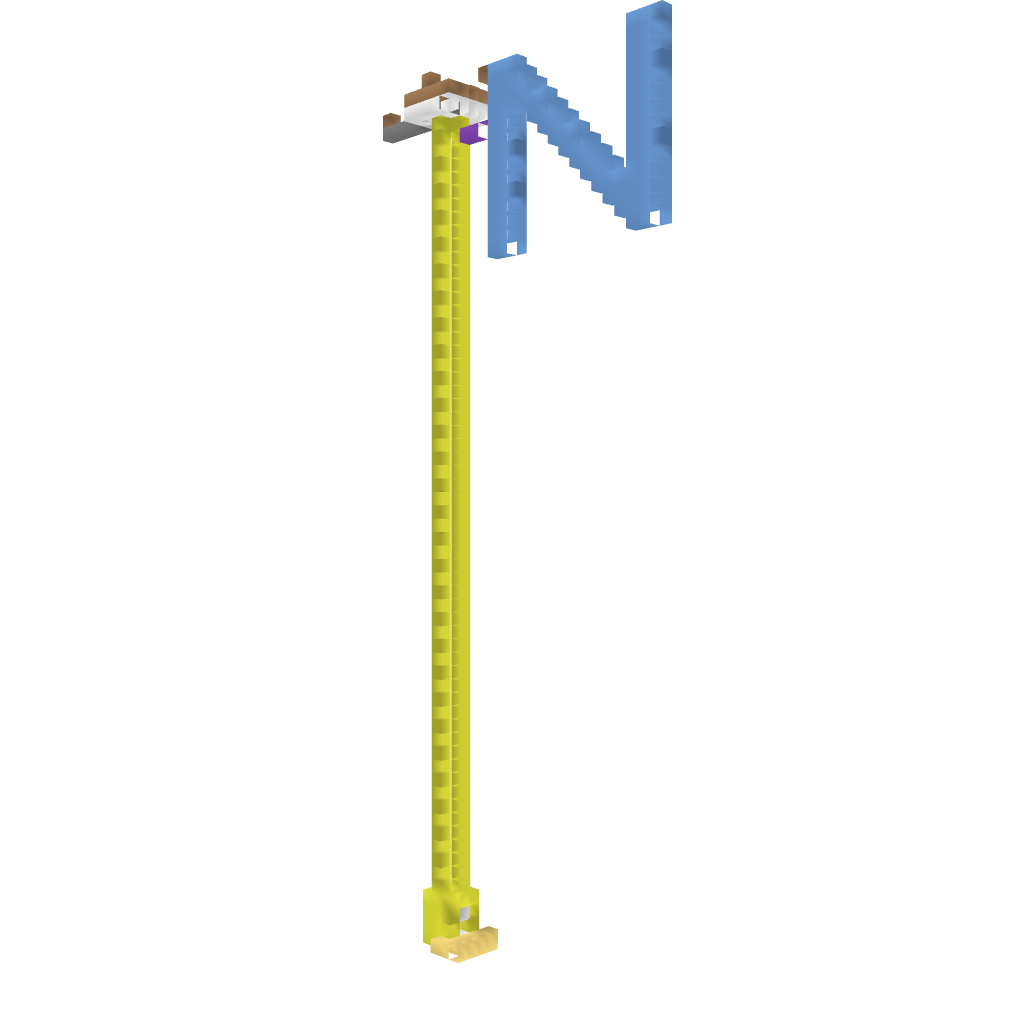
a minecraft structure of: compass good quality